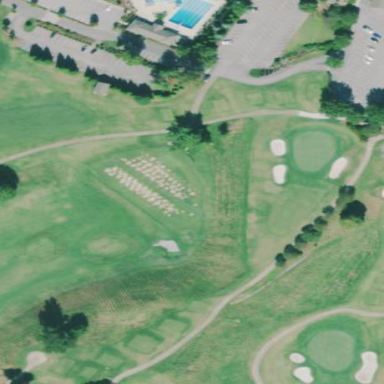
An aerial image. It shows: Golf tee on grassy land.